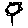
Label: flower